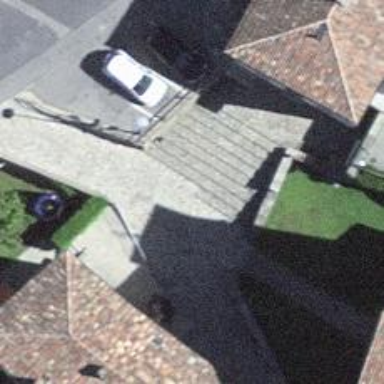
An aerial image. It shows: Footway made of cobblestone.